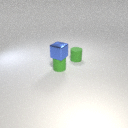
small green rubber cylinder to the left of small green rubber cylinder